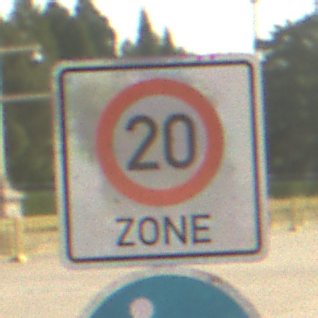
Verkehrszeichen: BeginnZone20
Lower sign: Gehweg
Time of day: MorningAfternoon
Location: Outdoor (Suburban)
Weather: Clear
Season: NotSpecified
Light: Natural